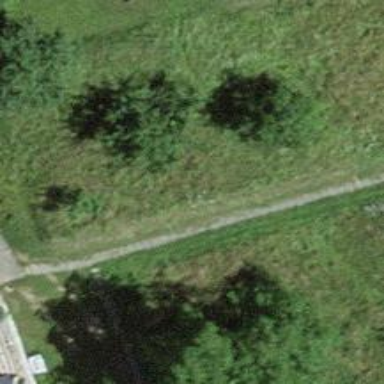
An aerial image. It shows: Paved footway.